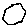
Label: hexagon